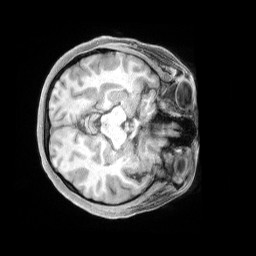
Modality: T1w
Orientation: axial
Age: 32
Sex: female
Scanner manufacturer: siemens
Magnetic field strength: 3 T
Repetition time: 2 s
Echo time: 0.00211 s